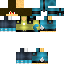
A female human skin with medium skin, wearing brown long hair dressed in a blue hoodie and blue pants, featuring a closed mouth.